Aerial crown-view tile of a tropical tree (Barro Colorado Island, Panama), acquired 20241216:
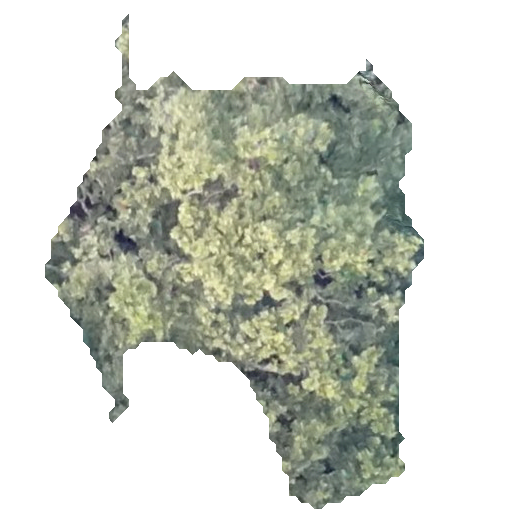
Species: Anacardium excelsum
GBIF accepted scientific name: Anacardium excelsum
Crown area: 155.327 m²